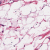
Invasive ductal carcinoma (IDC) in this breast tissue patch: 0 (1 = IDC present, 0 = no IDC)